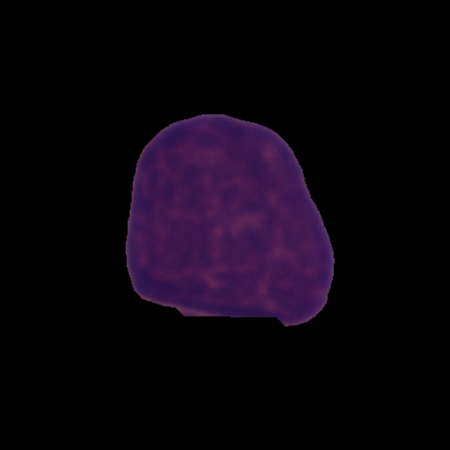
Label: cancer